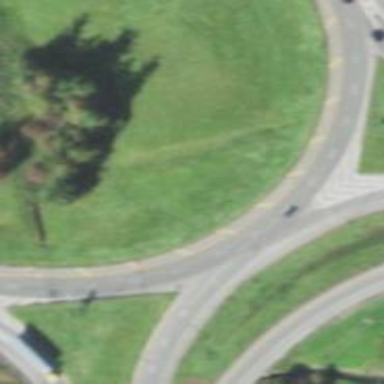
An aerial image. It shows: Roundabout at primary highway.